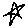
Label: star